Field crop: tomato
Growth stage: 1
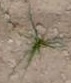
Species: cyperus